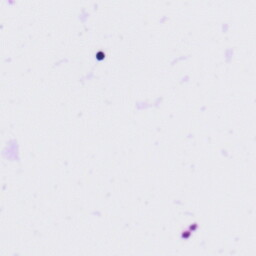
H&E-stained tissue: Tonsil